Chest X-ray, PA view. Patient: 66 years old, sex F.
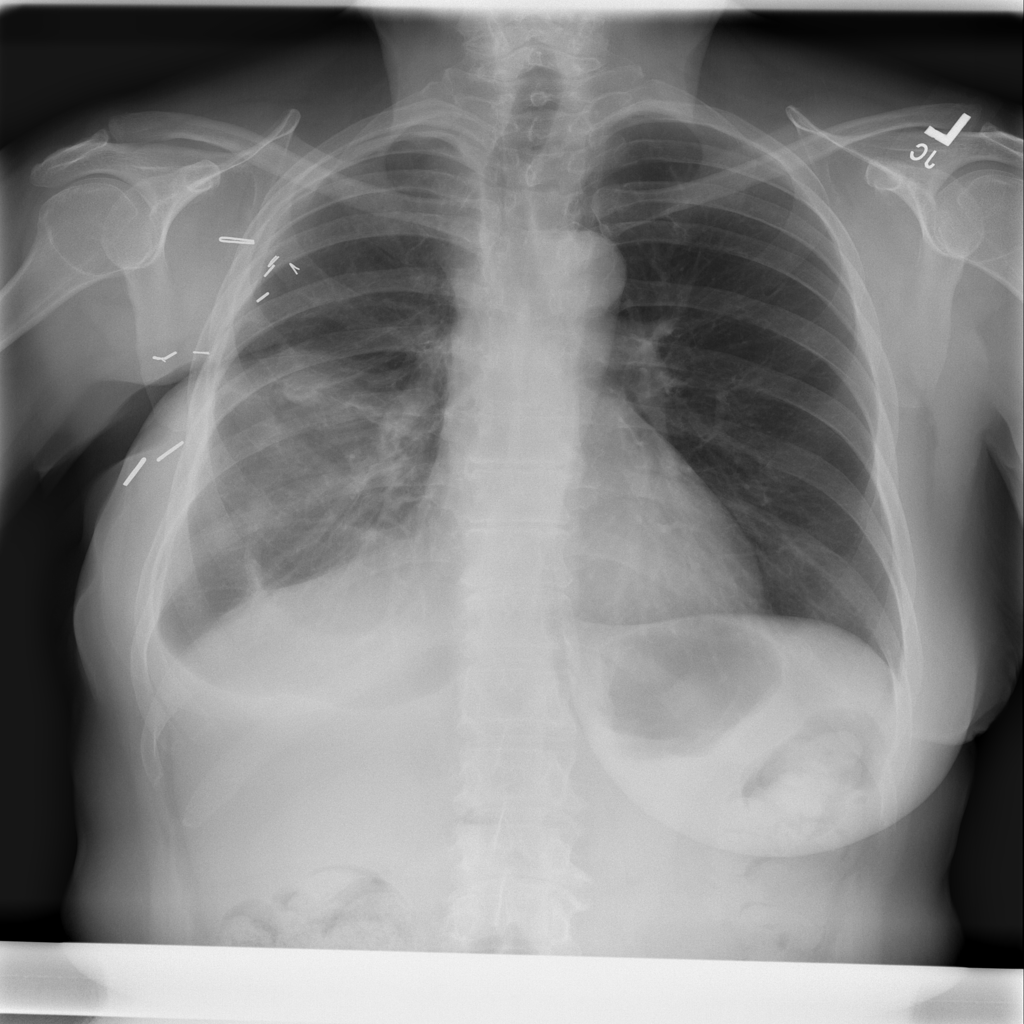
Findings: Effusion, Nodule, Pleural_Thickening